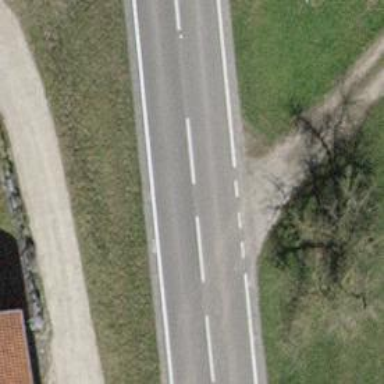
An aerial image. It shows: Secondary road.